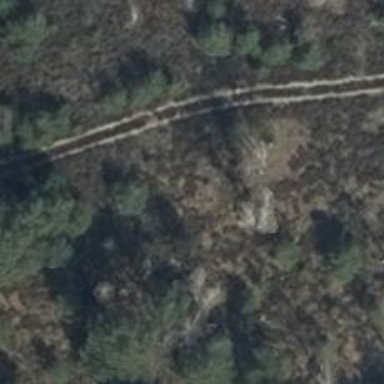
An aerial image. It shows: Sandy track road with grade4 tracktype.